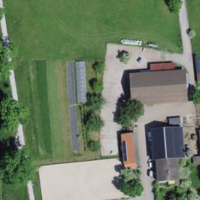
EUNIS habitat code: 53
Species observed at this site:
Euonymus europaeus
Prunus spinosa